五年级 · 组合几何学
张叔叔计划用下面的五块玻璃做一个鱼缸。（单位：分米）

（1）做这个鱼缸至少需要多少平方分米的玻璃?

（2）这个鱼缸最多可盛水多少升？（玻璃厚度忽略不计）
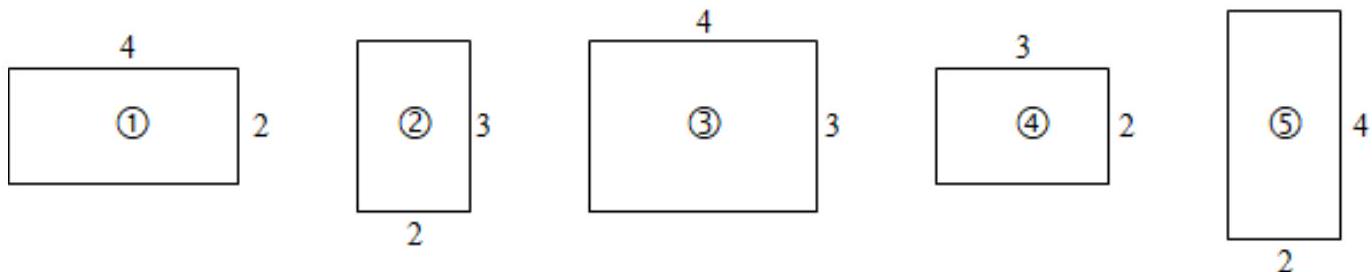
答案: 解(1) 40 平方分米

(2) 24 升

【分析】(1) 根据长方体的特征, 长方体的 6 个面都是长方形 (特殊情况有两个相对的面是正方形)，相对面的面积相等由于鱼缸无盖, 所以只有一块的是底面, 即(3)号是底面, (1)号(5)号是前、后面, (2)
号(4)号是左、右面, 这个长方体鱼缸的长是 4 分米, 宽是 3 分米, 高是 2 分米;

（2）根据长方体的容积（体积）公式: $\mathrm{V}=\mathrm{abh}$, 把数据代入公式解答。

【详解】(1) $4 \times 3+4 \times 2 \times 2+3 \times 2 \times 2$

$=14+8 \times 2+6 \times 2$

$=12+16+12$

$=28+12$

$=40$ (平方分米)

答: 制作这个鱼缸一共要用 40 平方分米玻璃。

(2) $4 \times 3 \times 2$

$=12 \times 2$

$=24$ （立方分米）

24 立方分米 $=24$ 升

答：这个鱼缸最多可盛水 24 升。

【点睛】考查学生对长方体表面积公式、体积公式计算方法的掌握情况, 特别应注意“是无盖的块玻璃鱼缸”, 列式时不要出错。